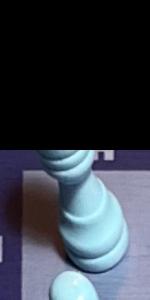
Label: Rook_White